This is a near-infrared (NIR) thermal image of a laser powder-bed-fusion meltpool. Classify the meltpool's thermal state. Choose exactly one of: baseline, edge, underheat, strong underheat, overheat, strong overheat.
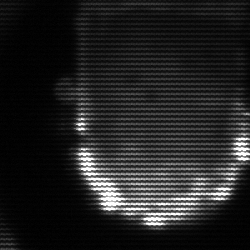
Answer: baseline